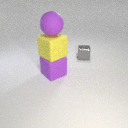
large purple rubber sphere above large yellow rubber cube